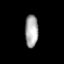
Tissue: prostate
Cell type: Epithelial cells
Senescence score: 0.3616
Nuclear area (px): 417
Mean DAPI intensity: 169.197